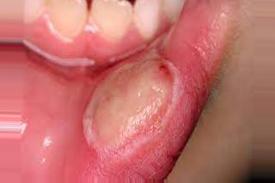
Condition: Mouth Ulcer